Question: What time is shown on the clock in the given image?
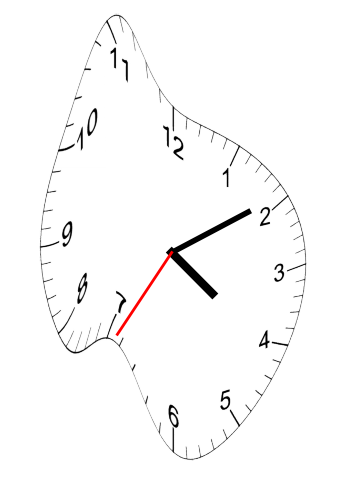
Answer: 04:09:35